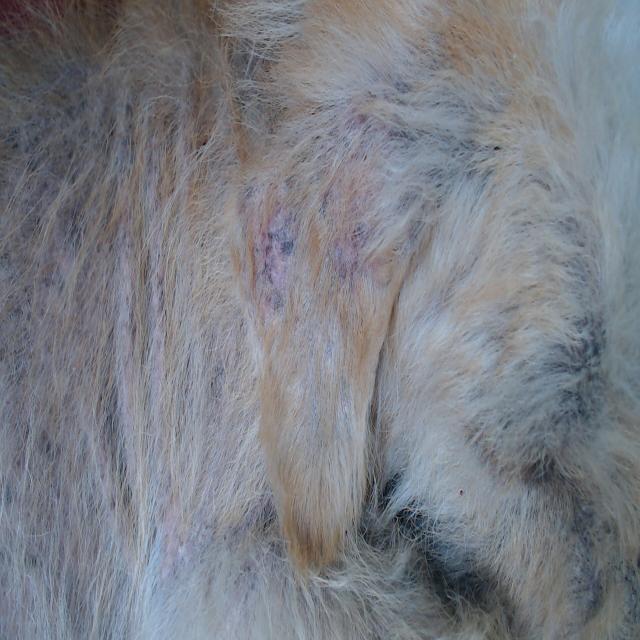
Canine demodicosis (Demodex mange) — caused by Demodex canis mites. Presents with alopecia, follicular papules, pustules, and comedones. Often localized on face and forelimbs.